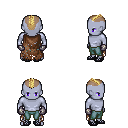
a pixel art fantasy rpg character, male body template, dark elf, purple skin, brown tattered cape, teal pants, blonde short mohawk hairstyle, metal gloves, ghillies, four views (front, back, left, right), 2x2 character sprite sheet, small pixel art, hard edges, no anti-aliasing